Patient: sex M, age 64
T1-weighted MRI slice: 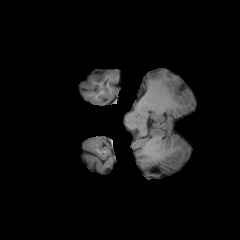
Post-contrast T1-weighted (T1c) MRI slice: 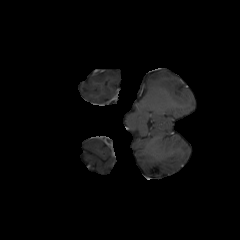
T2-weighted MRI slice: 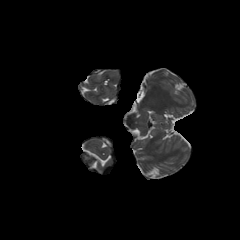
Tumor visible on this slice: no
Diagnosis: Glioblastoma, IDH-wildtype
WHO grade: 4